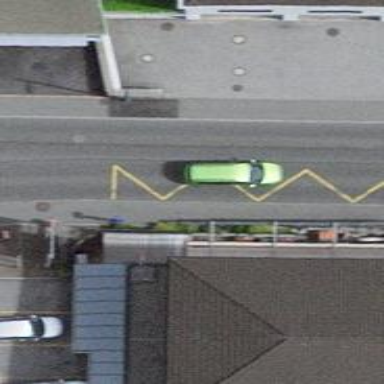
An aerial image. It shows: Bus stop with platform for public transport.